Question: I have pictures of a surface with many grooves. In most cases the edges of the grooving form parallel lines so Canny and Hough transformation work very good to detect the lines and to do some characterization. However, at several places the grooving is demaged and the edges aren't parallel anymore.
I am looking for an easy way to check if a certain edge is a straight line or if there are any gaps or deviations from a straight line. I am thinking of something like the R square parameter in linear interpolation, but here I need a parameter which is more location-dependent. Do you have any other thougts how to characterize the edges?
I attached a picture of the grooving after canny edge detection. Here, the edges are straight lines and the grooving is fine. Unfortunately I don't have access to pictures with damaged grooving at the moment. However, in pictures with damaged grooving, the lines would have major gaps (at least 10% of the picture's size) or wouldn't be parallel.
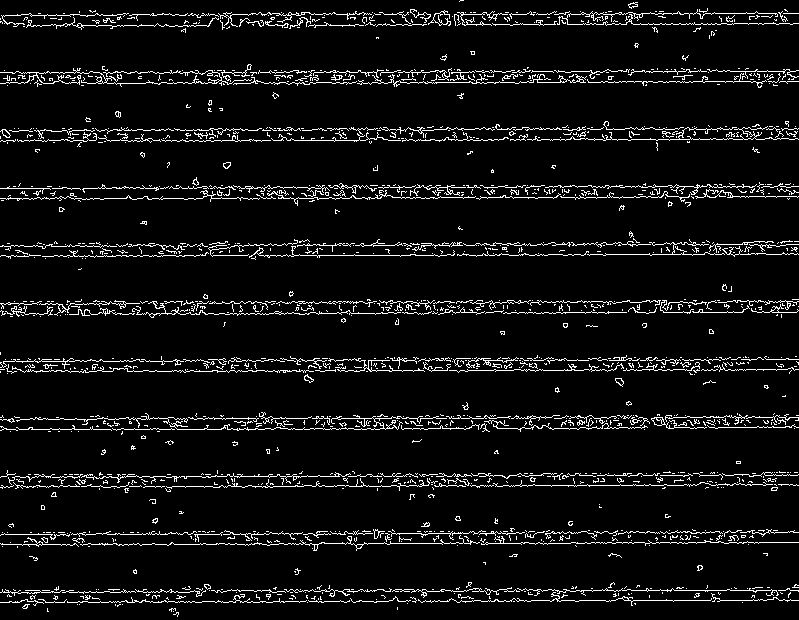
Answer: I'm sharing below uses <URL> to find line segments in a grayscale image.
The application starts by loading the input image as grayscale. Then it performs a basic pre-processing operation to enhance certain characteristics of the image, aiming to improve the detection performed by 'cv::HoughLinesP()':
'''
#include <cv.h>
#include <highgui.h>
#include <algorithm>
// Custom sort method adapted from: http://stackoverflow.com/a/3<PHONE>
// This is used later by std::sort()
struct sort_by_y_coord
{
bool operator ()(cv::Vec4i const& a, cv::Vec4i const& b) const
{
if (a[1] < b[1]) return true;
if (a[1] > b[1]) return false;
return false;
}
};
int main()
{
/* Load input image as grayscale */
cv::Mat src = cv::imread("<PHONE>.jpg", 0);
/* Pre-process the image to enhance the characteristics we are interested at */
medianBlur(src, src, 5);
int erosion_size = 2;
cv::Mat element = cv::getStructuringElement(cv::MORPH_CROSS,
cv::Size(2 * erosion_size + 1, 2 * erosion_size + 1),
cv::Point(erosion_size, erosion_size) );
cv::erode(src, src, element);
cv::dilate(src, src, element);
/* Identify all the lines in the image */
cv::Size size = src.size();
std::vector<cv::Vec4i> total_lines;
cv::HoughLinesP(src, total_lines, 1, CV_PI/180, 100, size.width / 2.f, 20);
int n_lines = total_lines.size();
std::cout << "* Total lines: "<< n_lines << std::endl;
cv::Mat disp_lines(size, CV_8UC1, cv::Scalar(0, 0, 0));
// For debugging purposes, the block below writes all the lines into disp_lines
// for (unsigned i = 0; i < n_lines; ++i)
// {
// cv::line(disp_lines,
// cv::Point(total_lines[i][0], total_lines[i][2]),
// cv::Point(total_lines[i][3], total_lines[i][4]),
// cv::Scalar(255, 0 ,0));
// }
// cv::imwrite("total_lines.png", disp_lines);
'''
At this point, all the line segments detected can be written to a file for visualization purposes:

At this point we need to sort our vector of lines because 'cv::HoughLinesP()' doesn't do that, and we need the vector sorted to be able to identify groups of lines, by measuring and comparing the distance between the lines:
'''
/* Sort lines according to their Y coordinate.
The line closest to Y == 0 is at the first position of the vector.
*/
sort(total_lines.begin(), total_lines.end(), sort_by_y_coord());
/* Separate them according to their (visible) groups */
// Figure out the number of groups by distance between lines
std::vector<int> idx_of_groups; // stores the index position where a new group starts
idx_of_groups.push_back(0); // the first line indicates the start of the first group
// The loop jumps over the first line, since it was already added as a group
int y_dist = 35; // the next groups are identified by a minimum of 35 pixels of distance
for (unsigned i = 1; i < n_lines; i++)
{
if ((total_lines[i][5] - total_lines[i-1][6]) >= y_dist)
{
// current index marks the position of a new group
idx_of_groups.push_back(i);
std::cout << "* New group located at line #"<< i << std::endl;
}
}
int n_groups = idx_of_groups.size();
std::cout << "* Total groups identified: "<< n_groups << std::endl;
'''
The last part of the code above simply stores the index positions of the vector of lines in a new 'vector<int>' so we know which lines starts a new group.
For instance, assume that the indexes stored in the new vector are: '0 4 8 12'. Remember: they define the of each group. That means that the ending lines of the groups are: '0, 4-1, 4, 8-1, 8, 12-1, 12'.
Knowing that, we write the following code:
'''
/* Mark the beginning and end of each group */
for (unsigned i = 0; i < n_groups; i++)
{
// To do this, we discard the X coordinates of the 2 points from the line,
// so we can draw a line from X=0 to X=size.width
// beginning
cv::line(disp_lines,
cv::Point(0, total_lines[ idx_of_groups[i] ][7]),
cv::Point(size.width, total_lines[ idx_of_groups[i] ][8]),
cv::Scalar(255, 0 ,0));
// end
if (i != n_groups-1)
{
cv::line(disp_lines,
cv::Point(0, total_lines[ idx_of_groups[i+1]-1 ][9]),
cv::Point(size.width, total_lines[ idx_of_groups[i+1]-1 ][10]),
cv::Scalar(255, 0 ,0));
}
}
// mark the end position of the last group (not done by the loop above)
cv::line(disp_lines,
cv::Point(0, total_lines[n_lines-1][11]),
cv::Point(size.width, total_lines[n_lines-1][12]),
cv::Scalar(255, 0 ,0));
/* Save the output image and display it on the screen */
cv::imwrite("groups.png", disp_lines);
cv::imshow("groove", disp_lines);
cv::waitKey(0);
cv::destroyWindow("groove");
return 0;
}
'''
And the resulting image is:

, but it's close. With a little bit of tweaks here and there this approach can get much better. I would start by writing a smarter logic for 'sort_by_y_coord', which should discard lines that have small distances between the X coordinates (i.e. small line segments), and also lines that are not perfectly aligned on the X axis (like the one from the second group in the output image). This suggestion makes much more sense after you take the time to evaluate the first image generated by the application.
Good luck.